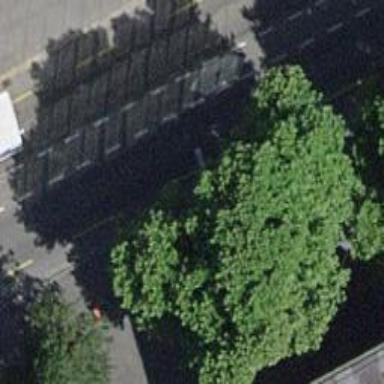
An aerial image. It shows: Avenue lined with trees.